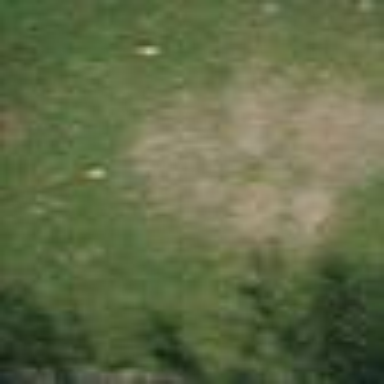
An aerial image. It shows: Golf tee on grassy land.